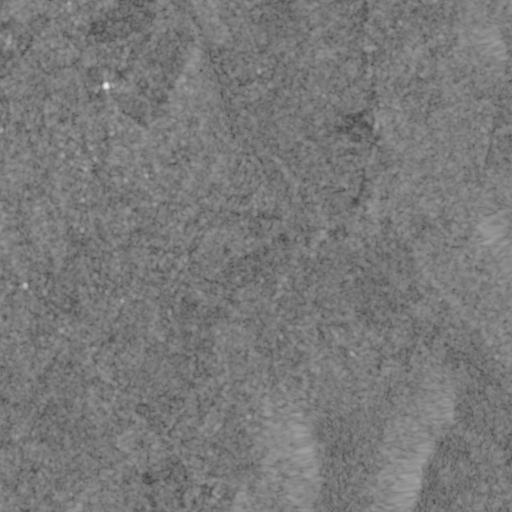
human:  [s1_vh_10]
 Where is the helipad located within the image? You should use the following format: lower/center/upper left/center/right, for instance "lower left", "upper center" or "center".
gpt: The helipad is located in the upper left of the image.
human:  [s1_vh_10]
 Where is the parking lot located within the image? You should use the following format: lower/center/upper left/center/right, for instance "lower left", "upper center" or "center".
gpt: The parking lot is located in the upper left of the image.
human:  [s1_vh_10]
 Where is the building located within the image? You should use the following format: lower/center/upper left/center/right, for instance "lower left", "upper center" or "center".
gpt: The building is located in the upper left of the image.
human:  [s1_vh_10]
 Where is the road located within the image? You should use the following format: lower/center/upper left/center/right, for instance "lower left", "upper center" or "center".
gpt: There is no road in the image.

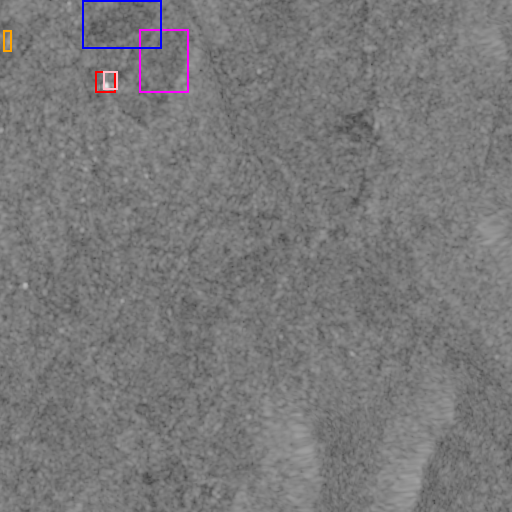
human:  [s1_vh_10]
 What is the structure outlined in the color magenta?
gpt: The structure outlined in magenta is a crop field.
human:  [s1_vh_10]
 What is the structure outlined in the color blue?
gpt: The structure outlined in blue is a park.
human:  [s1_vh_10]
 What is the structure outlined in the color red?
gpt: The structure outlined in red is a parking lot.
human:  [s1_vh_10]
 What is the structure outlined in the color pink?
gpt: The structure outlined in pink is a building.
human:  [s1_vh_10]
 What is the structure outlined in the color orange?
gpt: The structure outlined in orange is a building.
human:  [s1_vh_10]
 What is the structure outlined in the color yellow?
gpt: There is no yellow outline.